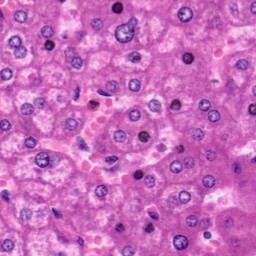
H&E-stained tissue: Liver